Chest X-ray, PA view. Patient: 19 years old, sex F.
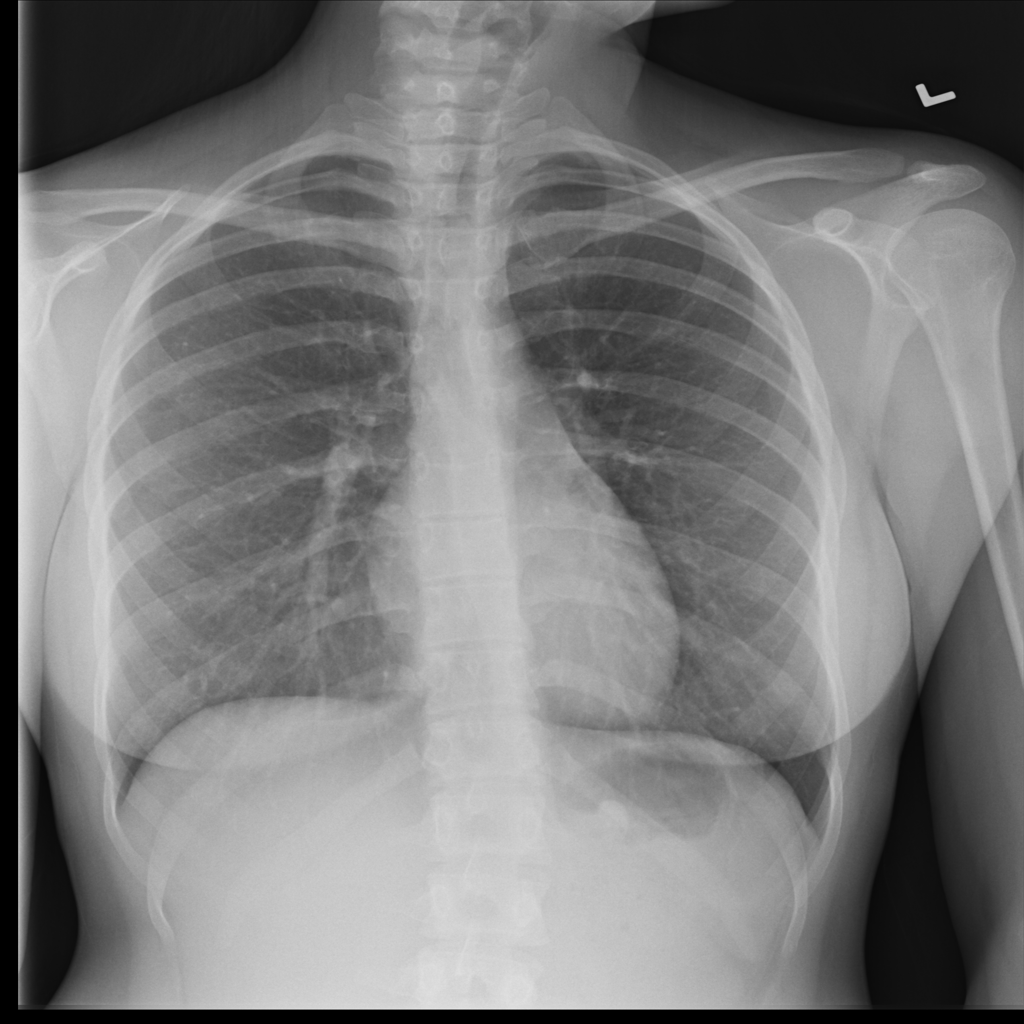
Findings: No Finding